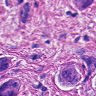
Metastatic tissue present: yes